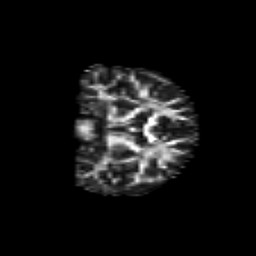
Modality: FA
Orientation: coronal
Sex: female
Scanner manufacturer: siemens
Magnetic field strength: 3 T
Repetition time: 5 s
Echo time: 0.071 s